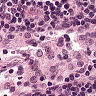
Metastatic tissue present: no